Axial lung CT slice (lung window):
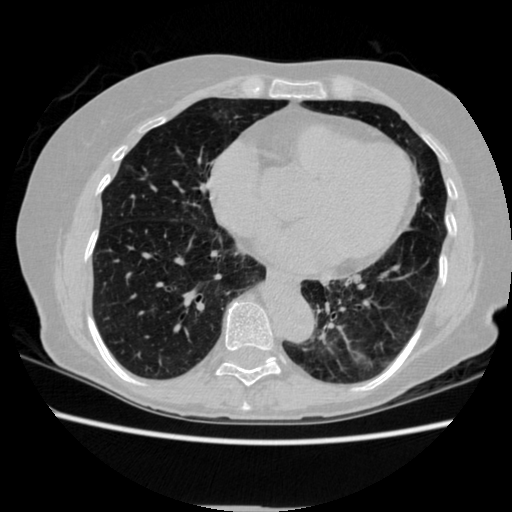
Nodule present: yes
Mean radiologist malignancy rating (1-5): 4